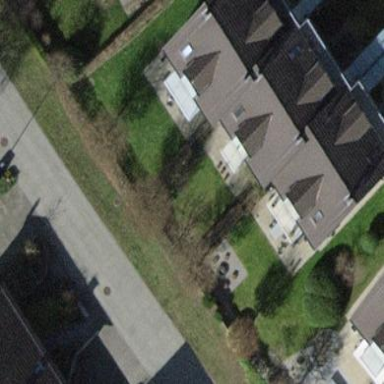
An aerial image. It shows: Terrace building.